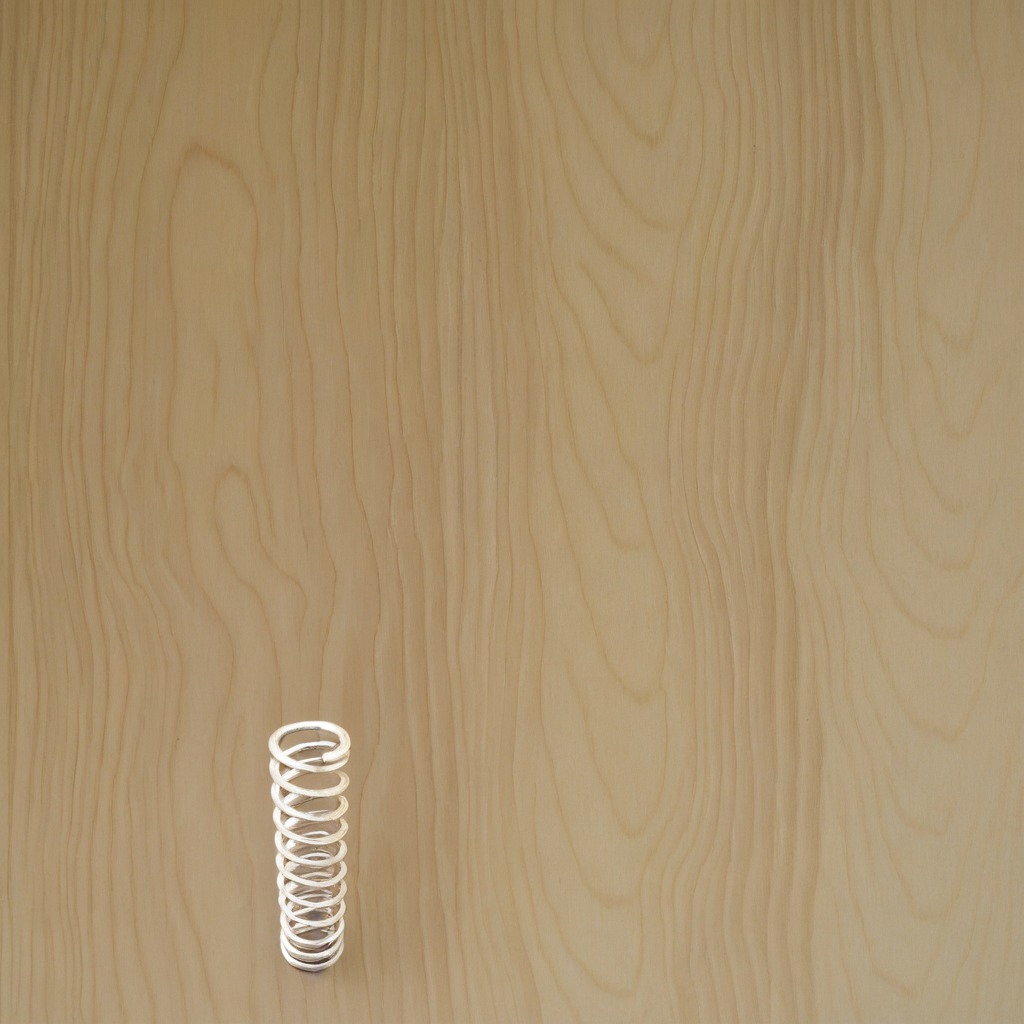
A coiled metal spring lies on the plywood surface.